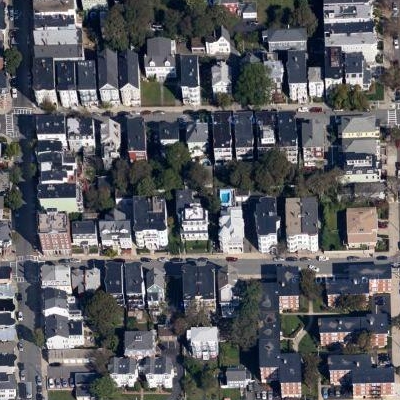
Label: fResident